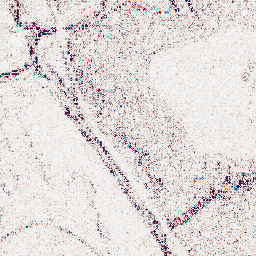
Category: wavelet
Decomposition family: wavelet_dwt
Decomposition parameters: wavelet: sym4
level: 1
Upsampling method: sinc_hamming
Upsampling parameters: scale: 4
kernel_size: 16
Upsampling scale: 4